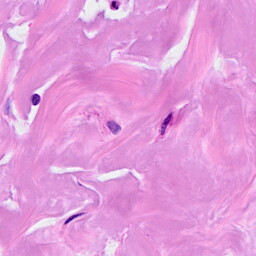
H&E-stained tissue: Breast